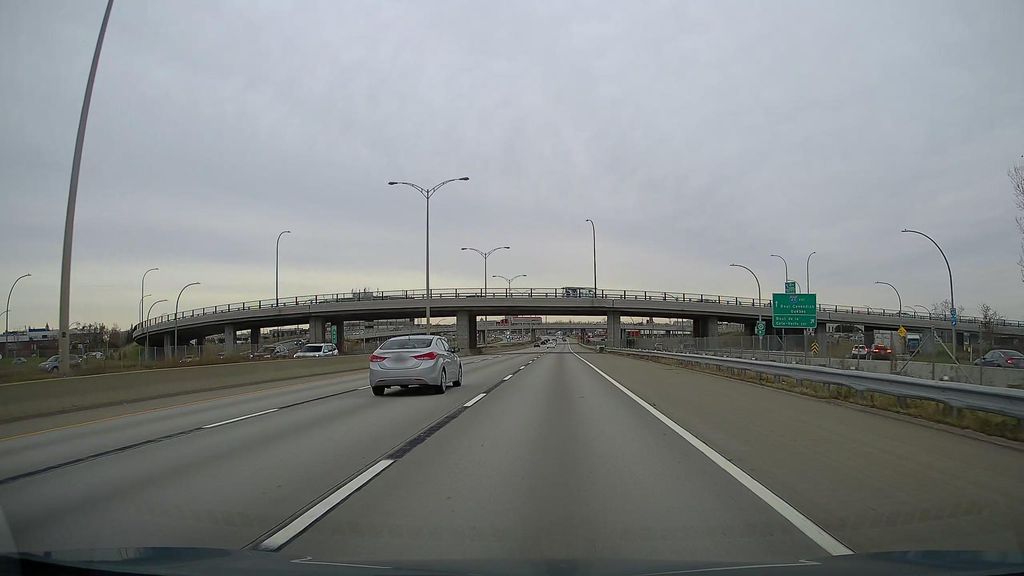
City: montreal